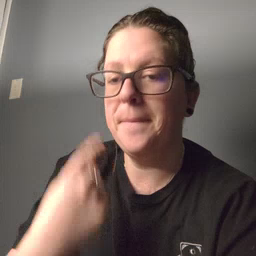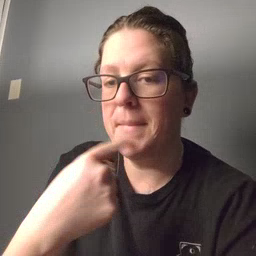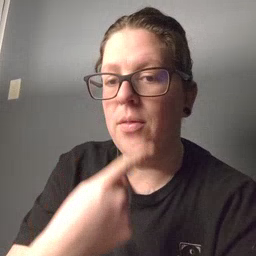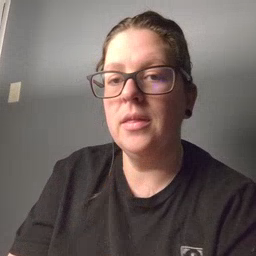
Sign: mouth